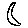
Label: moon